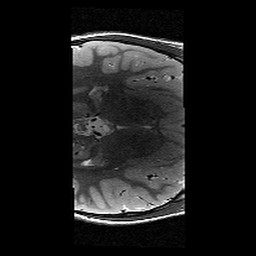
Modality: T2w
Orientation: axial
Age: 12
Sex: male
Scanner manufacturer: siemens
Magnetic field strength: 3 T
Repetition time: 9.23 s
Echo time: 0.067 s